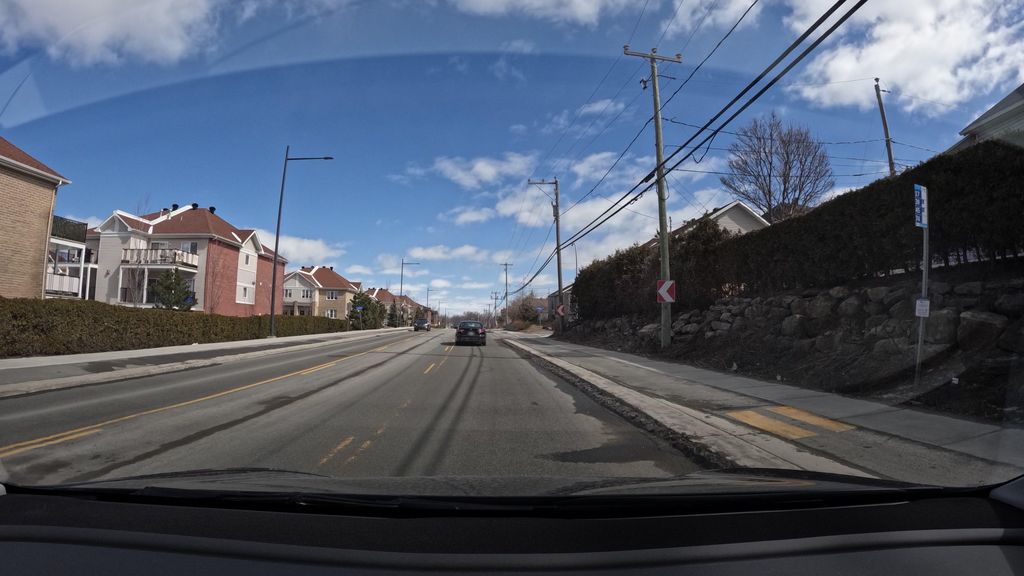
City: montreal